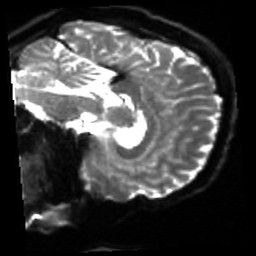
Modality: sbref
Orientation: sagittal
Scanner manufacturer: siemens
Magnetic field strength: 3 T
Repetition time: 4 s
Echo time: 0.0594 s